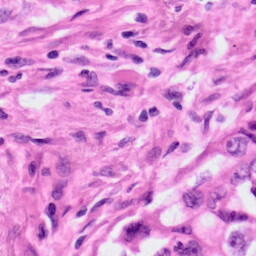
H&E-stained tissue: Lung